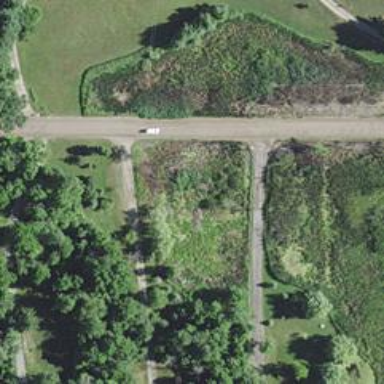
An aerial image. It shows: Driveway leading to service road.